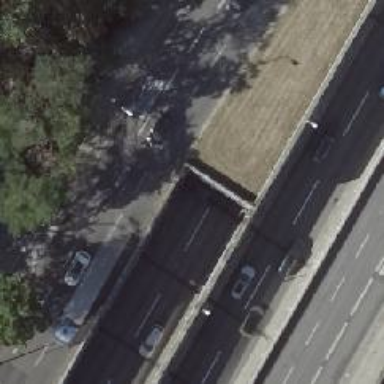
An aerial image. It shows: Motorway that passes through tunnel.